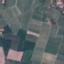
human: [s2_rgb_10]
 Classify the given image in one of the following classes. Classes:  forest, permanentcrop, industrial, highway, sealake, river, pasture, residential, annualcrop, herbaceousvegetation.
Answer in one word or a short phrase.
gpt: PermanentCrop